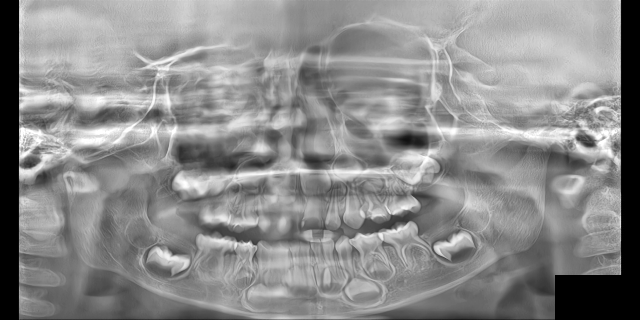
adult